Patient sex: M
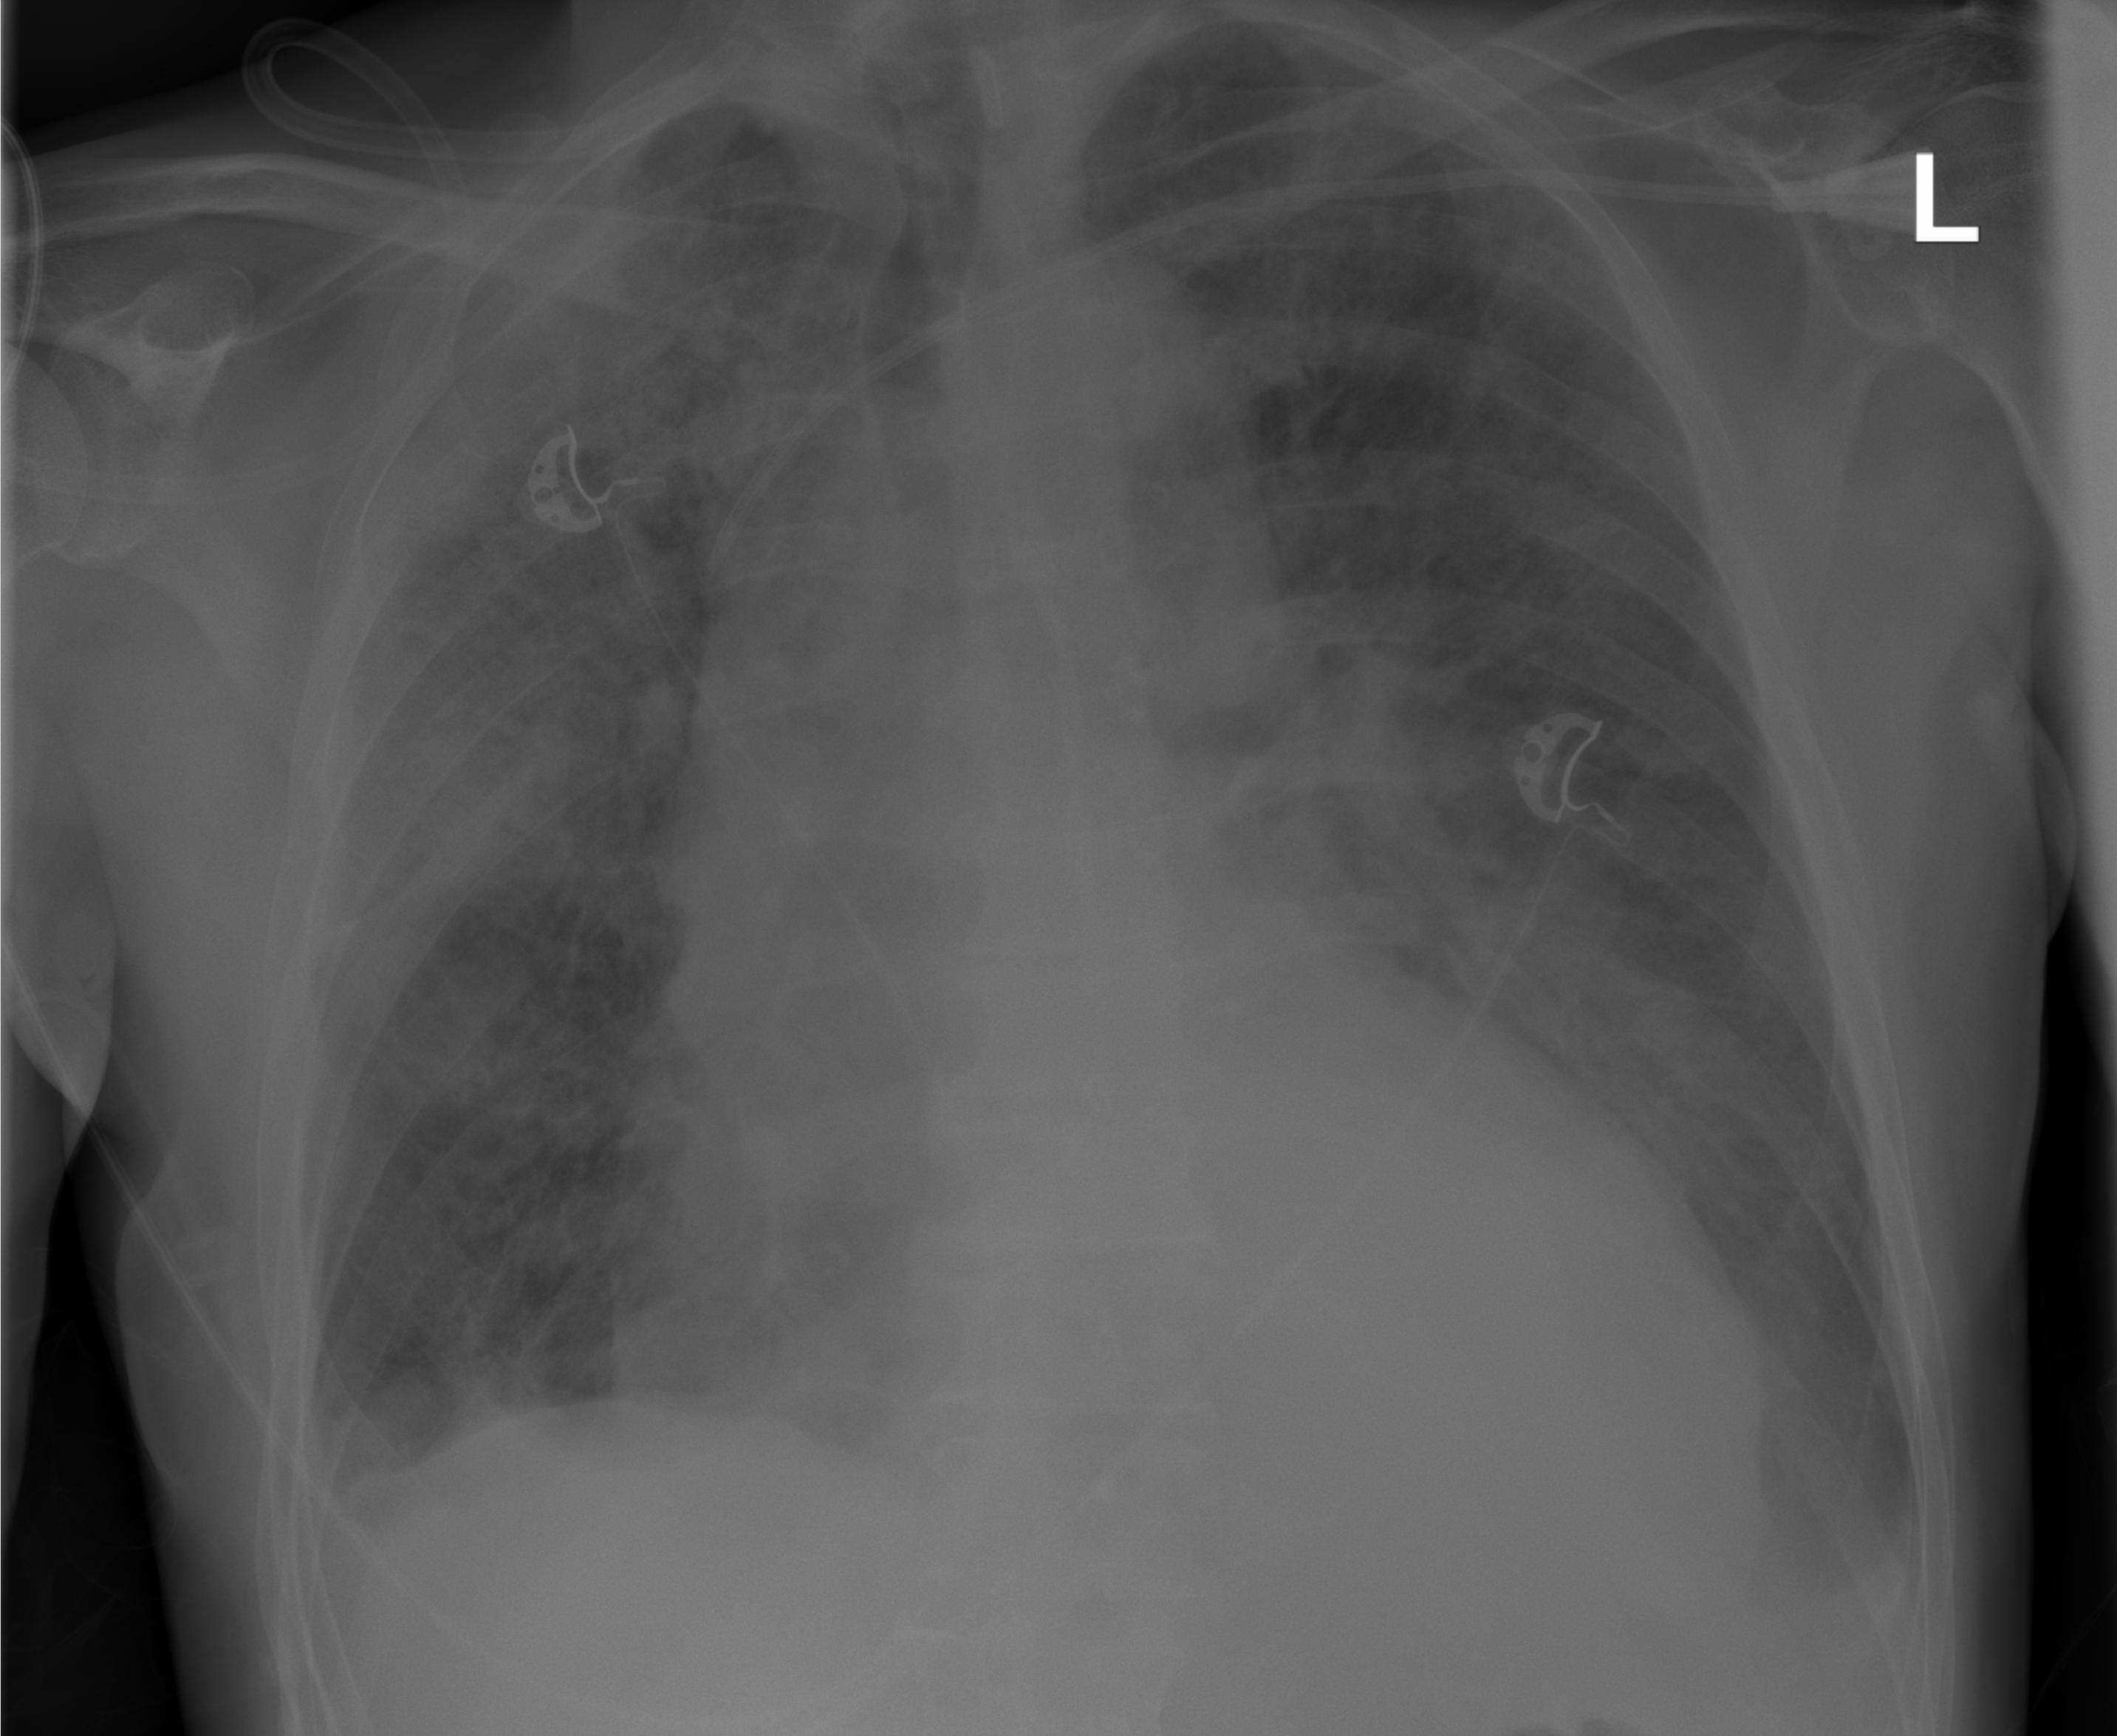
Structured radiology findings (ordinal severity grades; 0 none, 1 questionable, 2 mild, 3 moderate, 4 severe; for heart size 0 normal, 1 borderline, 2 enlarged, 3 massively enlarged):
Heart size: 2
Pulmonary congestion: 0
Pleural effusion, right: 2
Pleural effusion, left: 1
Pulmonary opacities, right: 4
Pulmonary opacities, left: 4
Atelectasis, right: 2
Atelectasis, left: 2